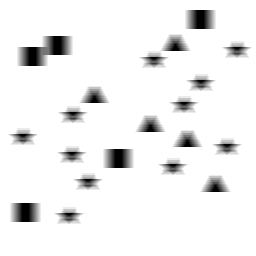
Squares: 5
Triangles: 5
Stars: 11
Total shapes: 21